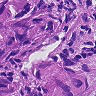
Metastatic tissue present: yes